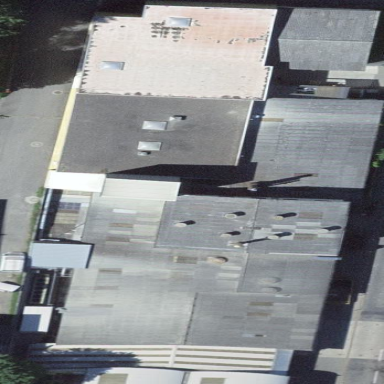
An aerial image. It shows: Industrial building.